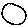
Label: moon